Question: I'm trying to run my web application on tomcat v6, I was testing it on v7 and it worked perfectly but for this assignment it has to run on v6. When I right click on the web application and 'run as -> run on server' and select 'tomcat v6.0 server at localhost' I can't seem to click the 'finish' button. Does anyone know why?

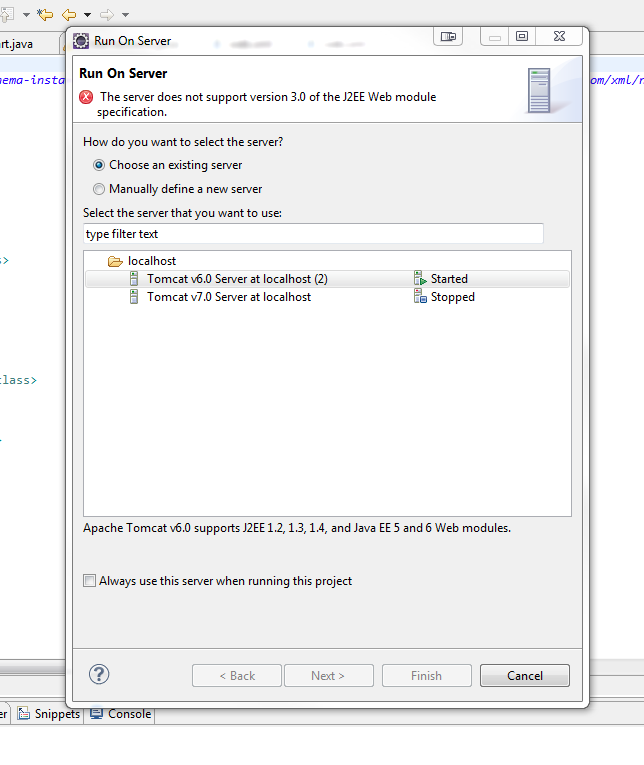
Answer: It clearly says "The server does not support version 3.0 of the J2EE Web Module specification".
Just change your web.xml to have the 2.5 version.
'''
<web-app xmlns:xsi="http://www.w3.org/2001/XMLSchema-instance" xmlns="http://java.sun.com/xml/ns/javaee" xmlns:web="http://java.sun.com/xml/ns/javaee/web-app_2_5.xsd" xsi:schemaLocation="http://java.sun.com/xml/ns/javaee http://java.sun.com/xml/ns/javaee/web-app_2_5.xsd" id="WebApp_ID" version="2.5">
'''
Be sure to change the Project Facet too, by right clicking on the project and doing as shown here: